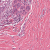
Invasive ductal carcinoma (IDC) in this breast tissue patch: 1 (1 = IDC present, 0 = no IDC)